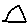
Label: triangle